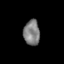
Tissue: skin
Cell type: Epithelial cells
Senescence score: 0.2561
Nuclear area (px): 402
Mean DAPI intensity: 126.005